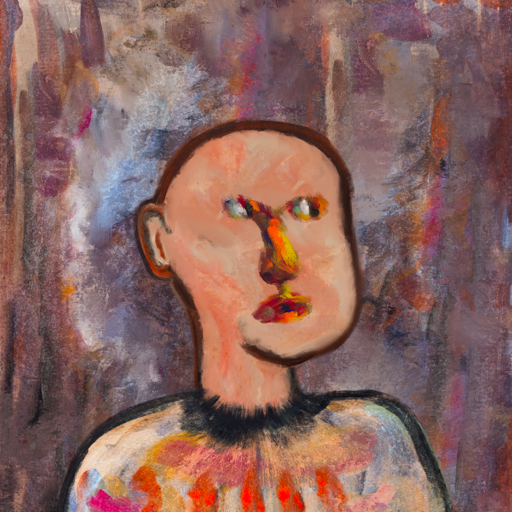
Background: Hypocrite, Head And Neck Side: Roy_Bahadur, Face Side: An_Impression, Bust: Childish, Hair Side: Blank, Head Accessory: Blank, Second Necklace: Blank, Necklace: Blank, Baby: Blank